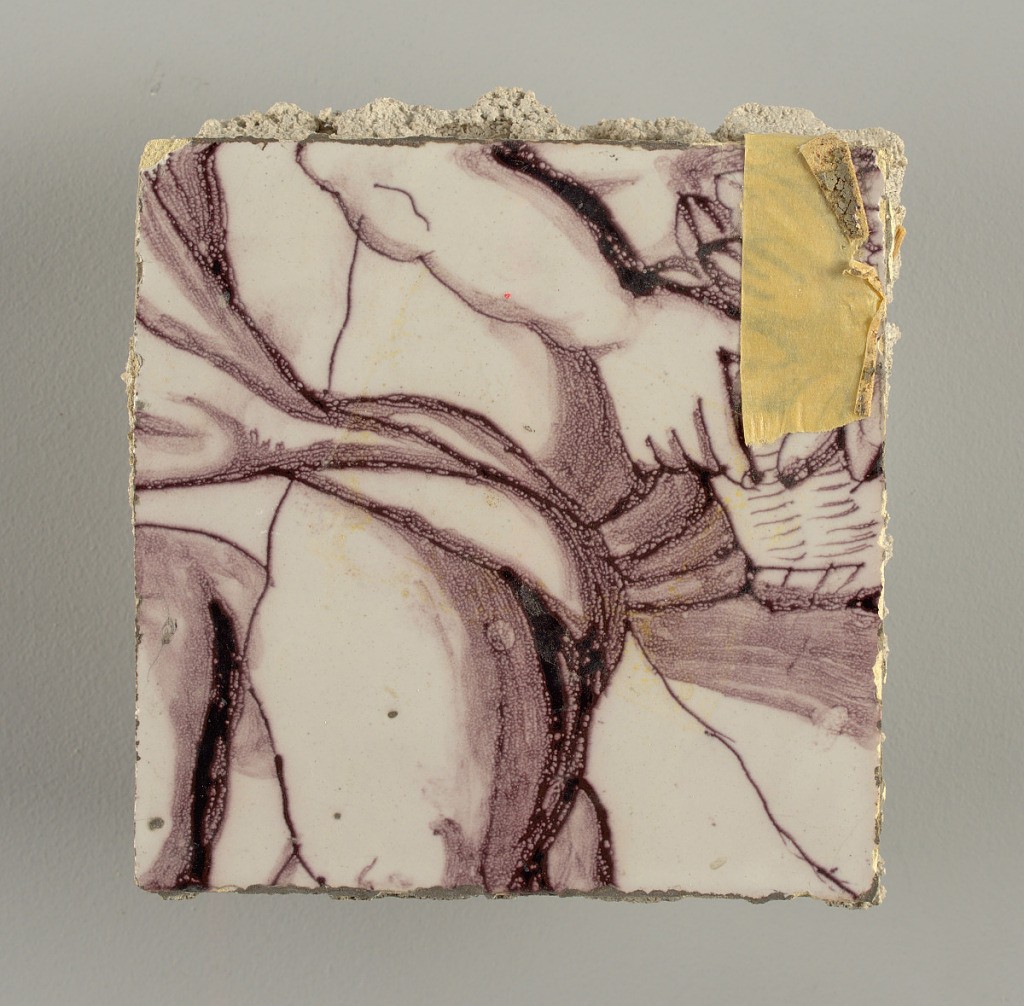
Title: Tile wall facing
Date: ca. 1725
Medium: Tin-glazed earthenware, underglaze
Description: Horizontal rectangle.  Thirty tiles wide and twenty-three tiles high with opening for fireplace eleven tiles wide and ten high.  Foliage arabesques disposed about three vertical axes from which are emphazised by urns at center and right, and at left by the figure of a standing woman carrying an infant on her arm and accompanied by two children.